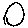
Label: circle